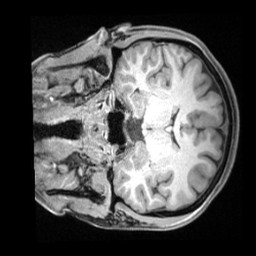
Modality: T1w
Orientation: coronal
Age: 22
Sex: female
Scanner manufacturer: siemens
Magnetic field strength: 3 T
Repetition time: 1.68 s
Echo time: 0.00188 s